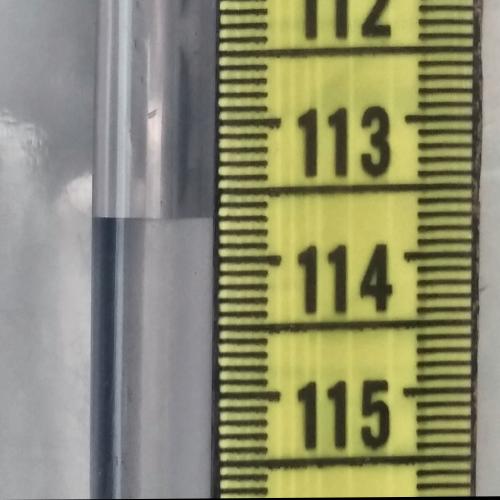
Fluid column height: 113.7 cm